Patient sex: F
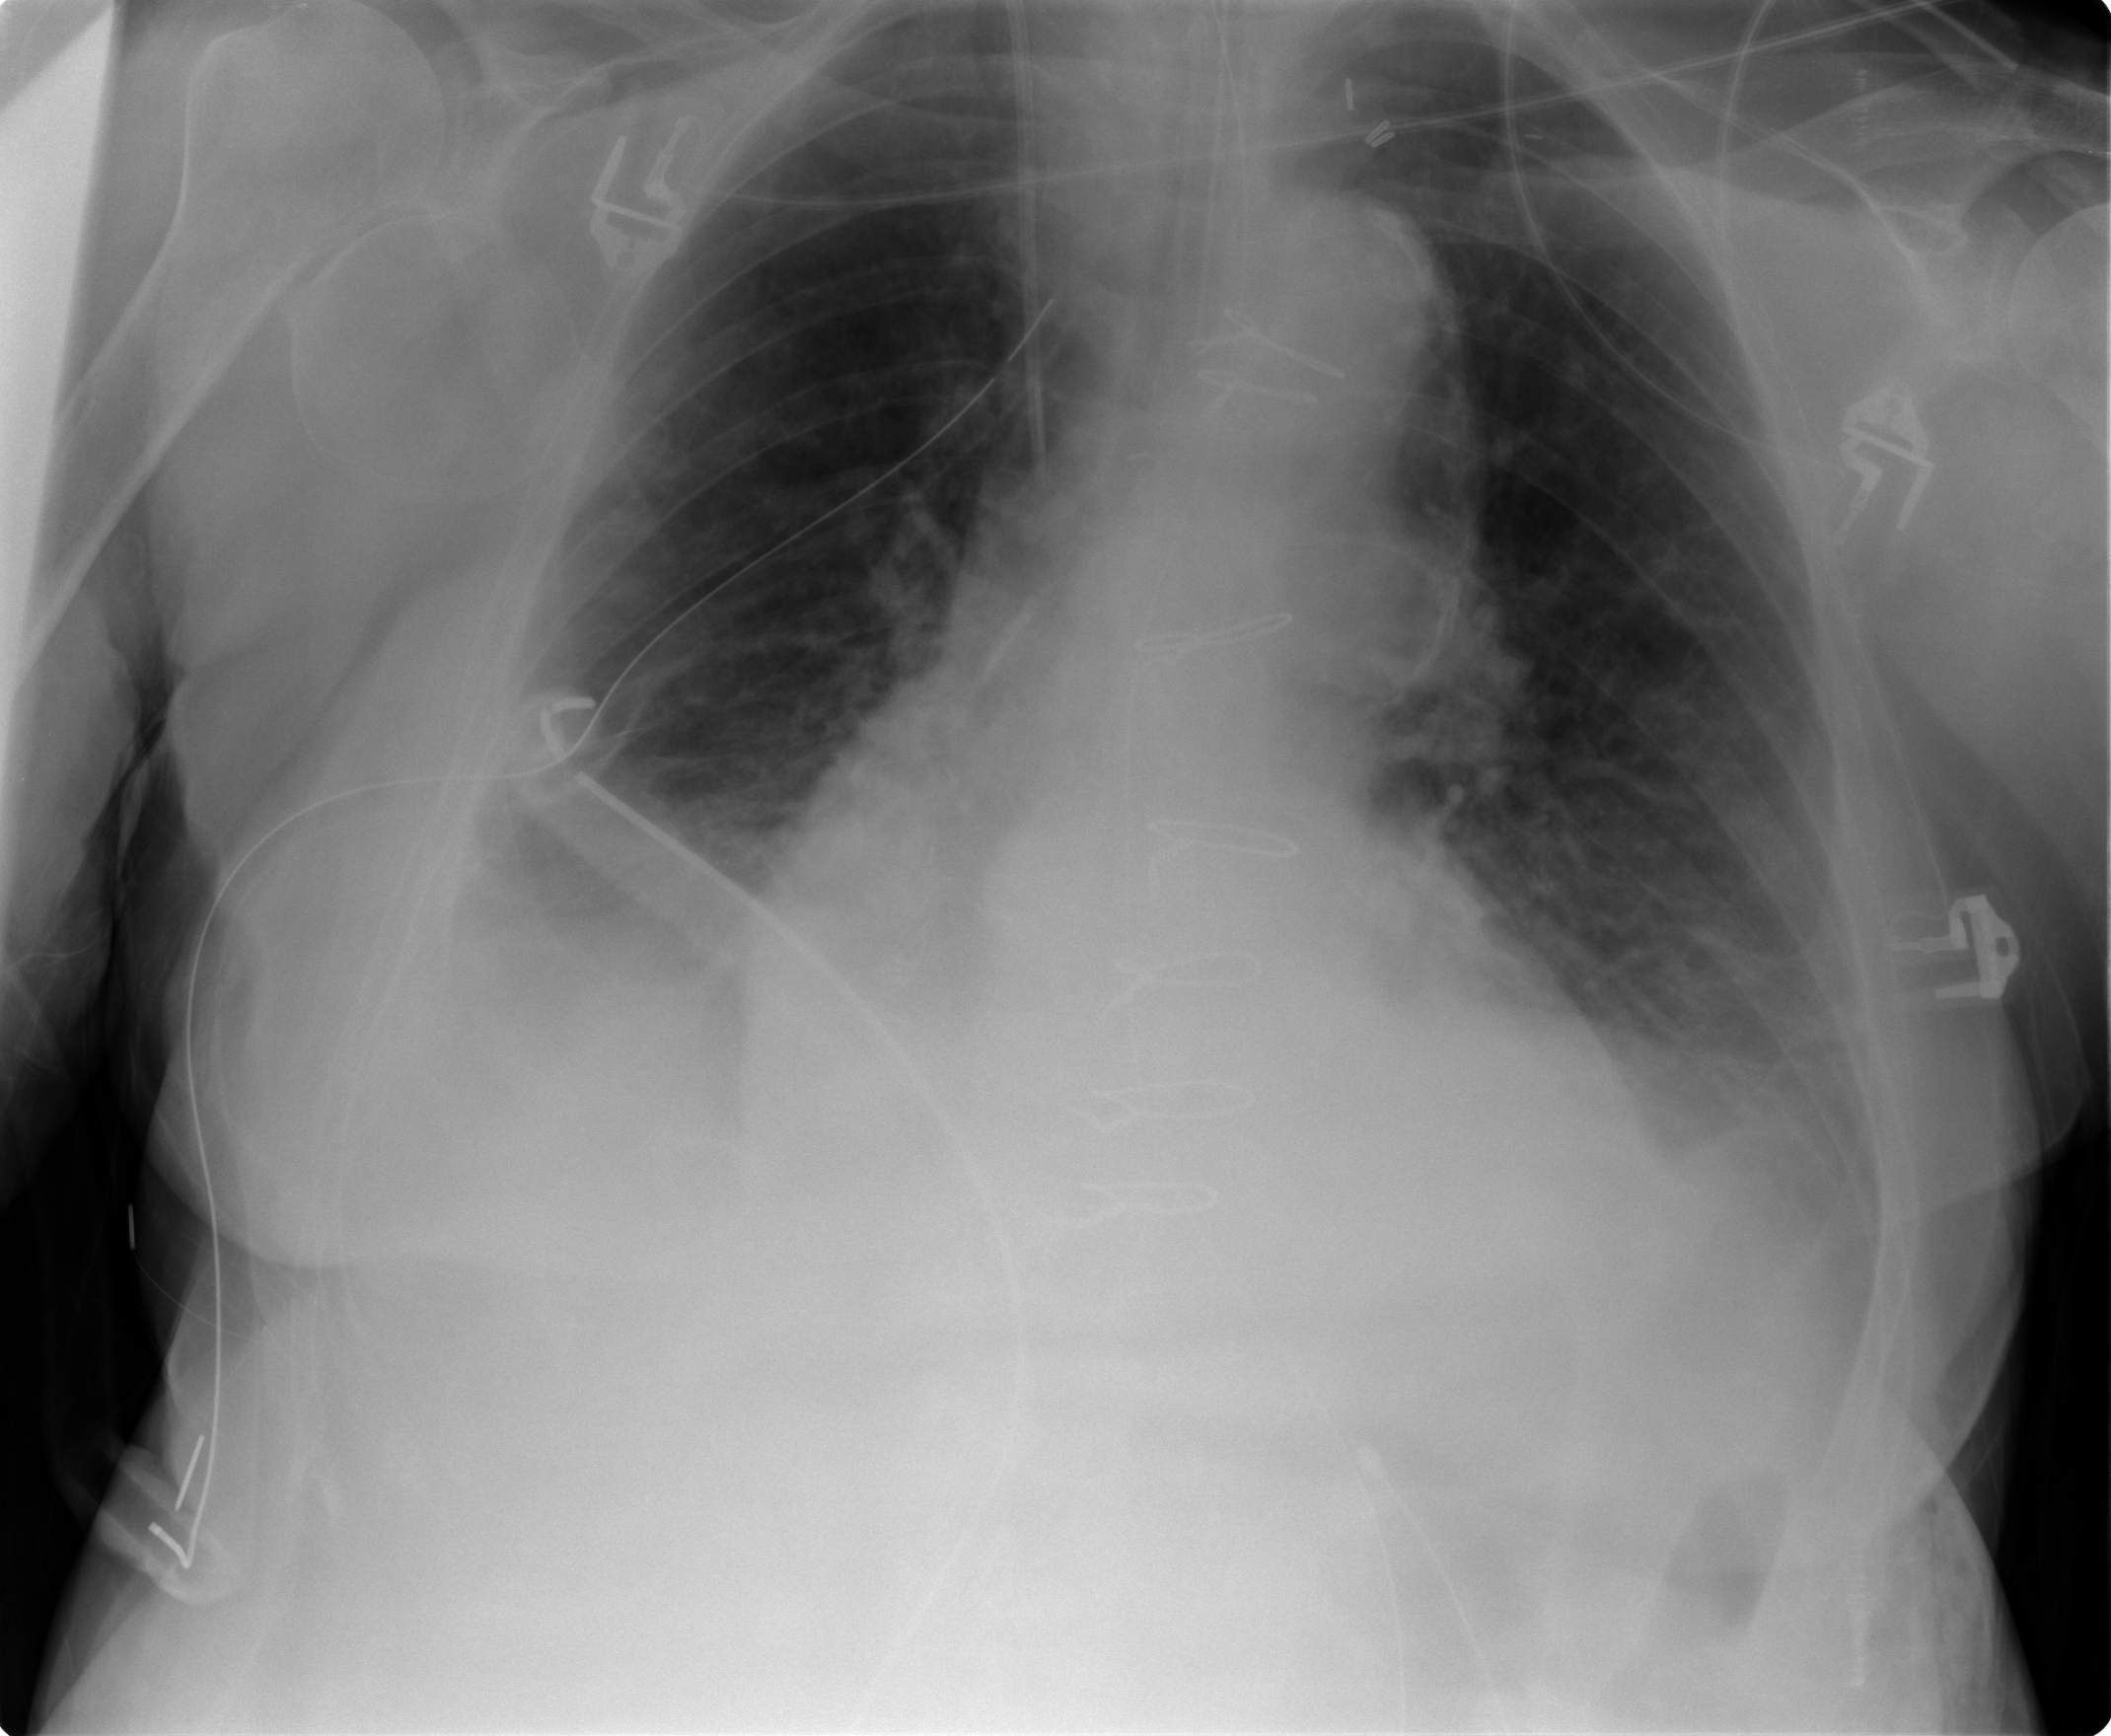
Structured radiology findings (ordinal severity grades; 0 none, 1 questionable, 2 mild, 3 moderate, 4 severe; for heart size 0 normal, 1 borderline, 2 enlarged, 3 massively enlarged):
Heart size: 2
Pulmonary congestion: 1
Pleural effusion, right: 2
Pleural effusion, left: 1
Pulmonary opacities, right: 0
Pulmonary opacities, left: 0
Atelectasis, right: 2
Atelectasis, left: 2